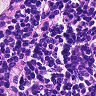
Metastatic tissue present: no